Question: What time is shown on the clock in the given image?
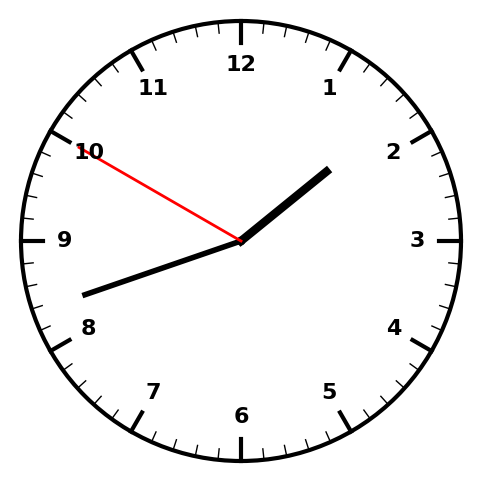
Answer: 01:41:50